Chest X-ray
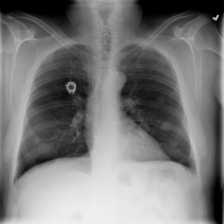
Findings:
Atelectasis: negative
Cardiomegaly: negative
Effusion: negative
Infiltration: negative
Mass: negative
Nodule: positive
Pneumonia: negative
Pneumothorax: negative
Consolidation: negative
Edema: negative
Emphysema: negative
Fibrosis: negative
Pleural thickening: negative
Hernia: negative